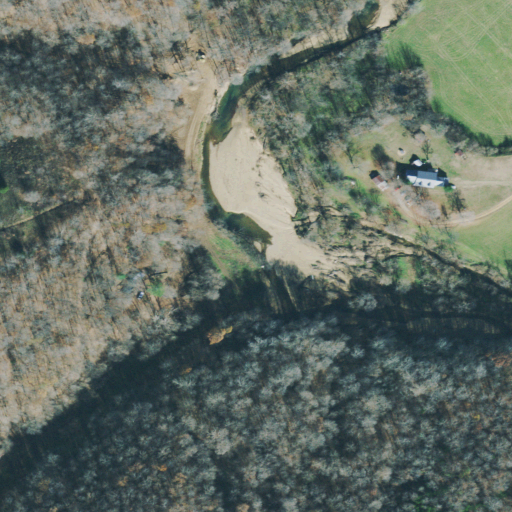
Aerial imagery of valley in Tennessee named Chimney Hollow containing deciduous forest, pasture, open development, and mixed forest